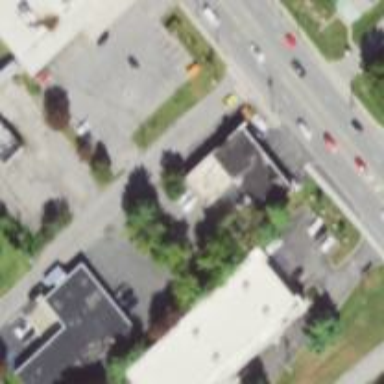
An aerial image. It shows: Paved parking area.